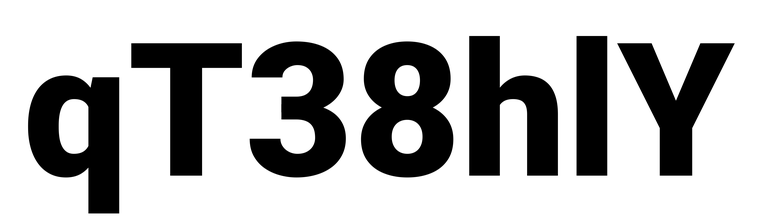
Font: Roboto_Black